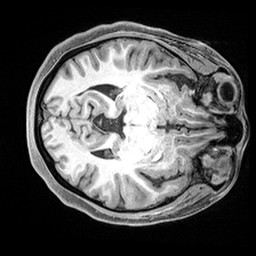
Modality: T1w
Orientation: axial
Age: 25
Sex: female
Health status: healthy
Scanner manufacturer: siemens
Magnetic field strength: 3 T
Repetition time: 2.4 s
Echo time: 0.00217 s